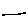
Label: line